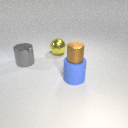
large yellow metal sphere behind large blue rubber cylinder